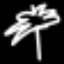
Label: palm tree